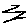
Label: zigzag